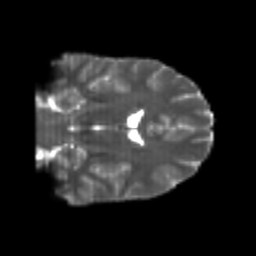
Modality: T2w
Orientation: coronal
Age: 22
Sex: male
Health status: healthy
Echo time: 0.074 s